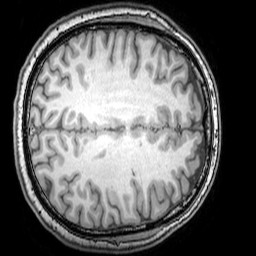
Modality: T1w
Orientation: axial
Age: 25
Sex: male
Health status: healthy
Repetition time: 0.081 s
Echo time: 0.037 s